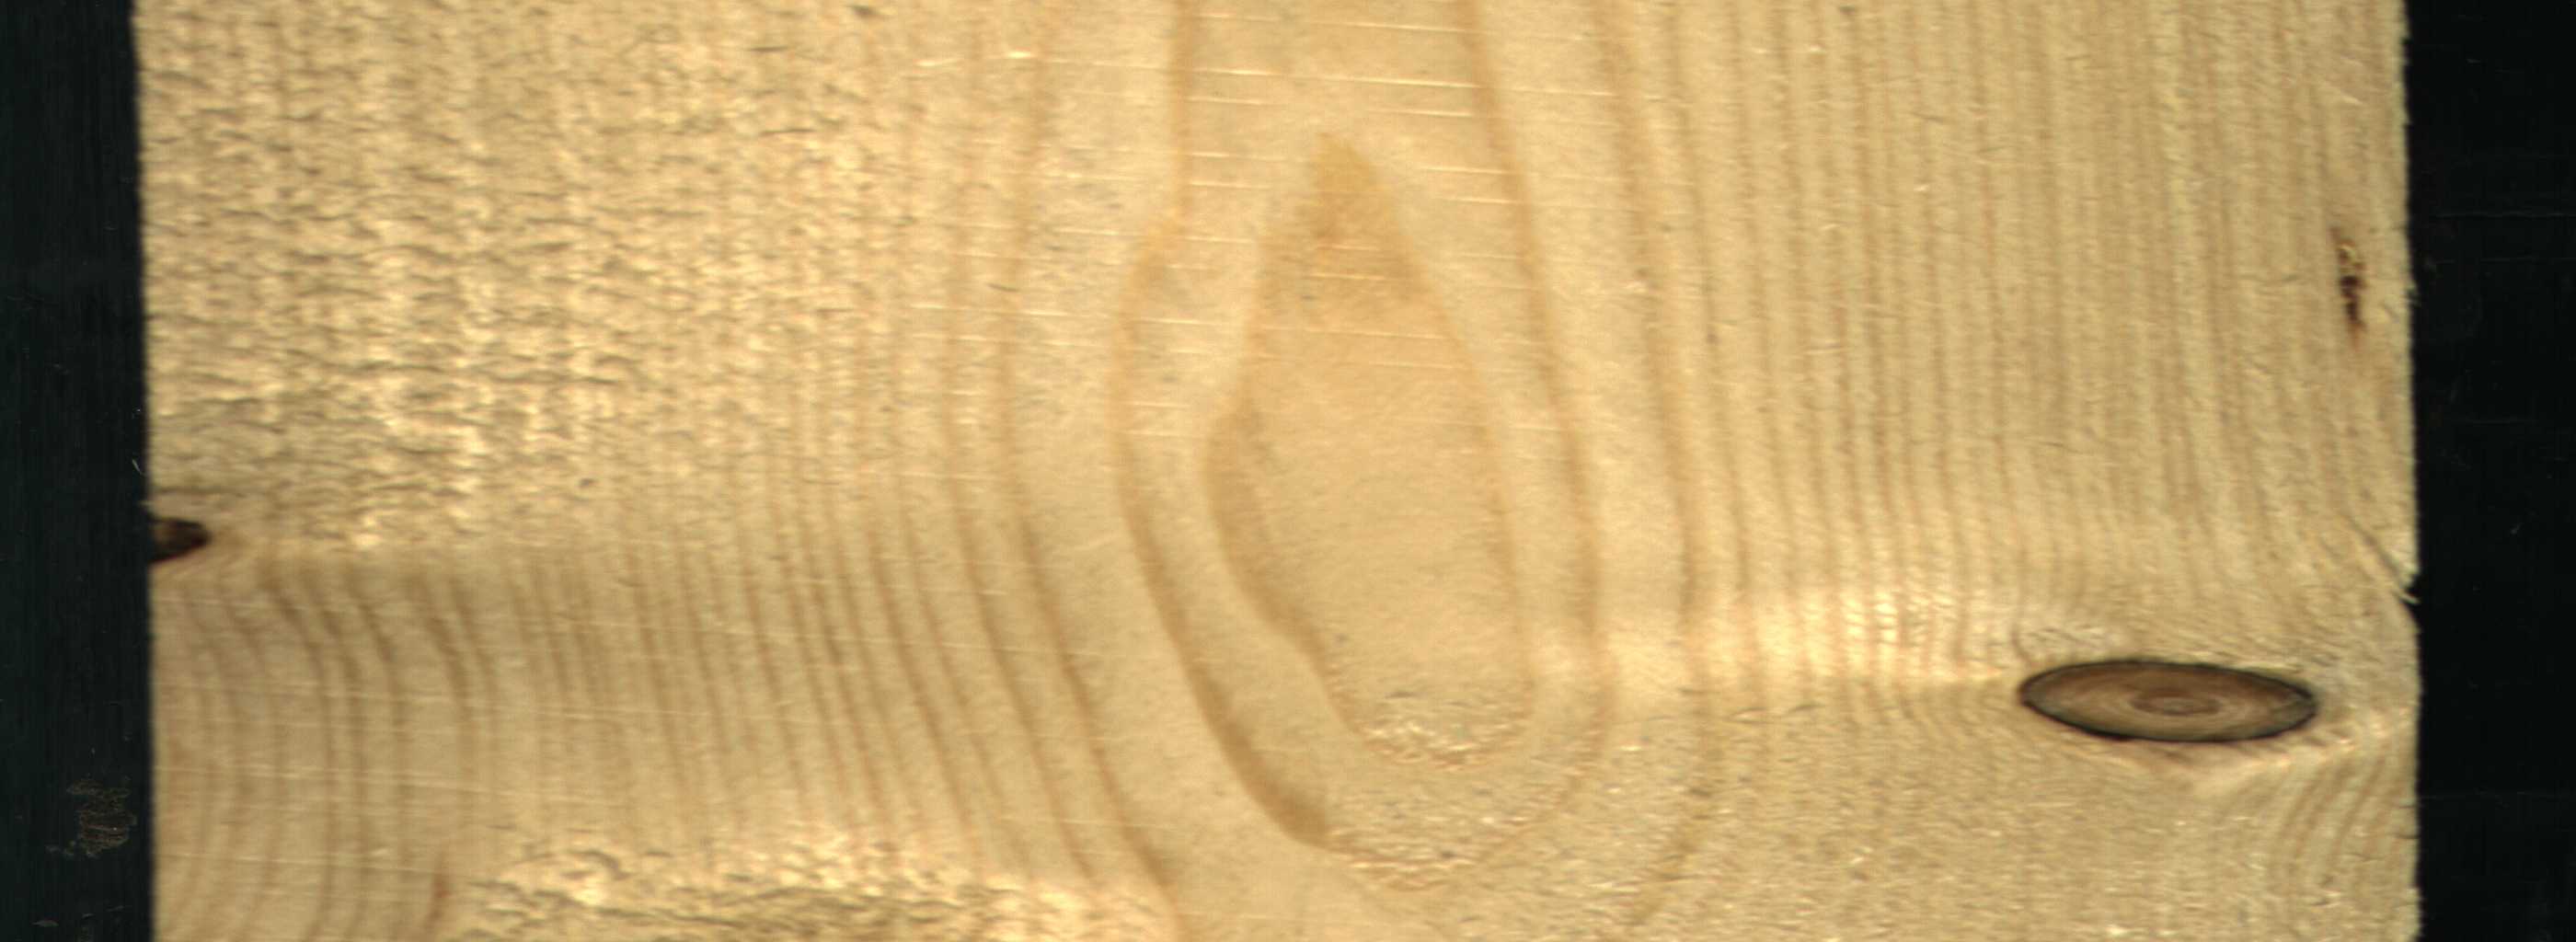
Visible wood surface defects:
resin
Knot_missing
Dead_Knot